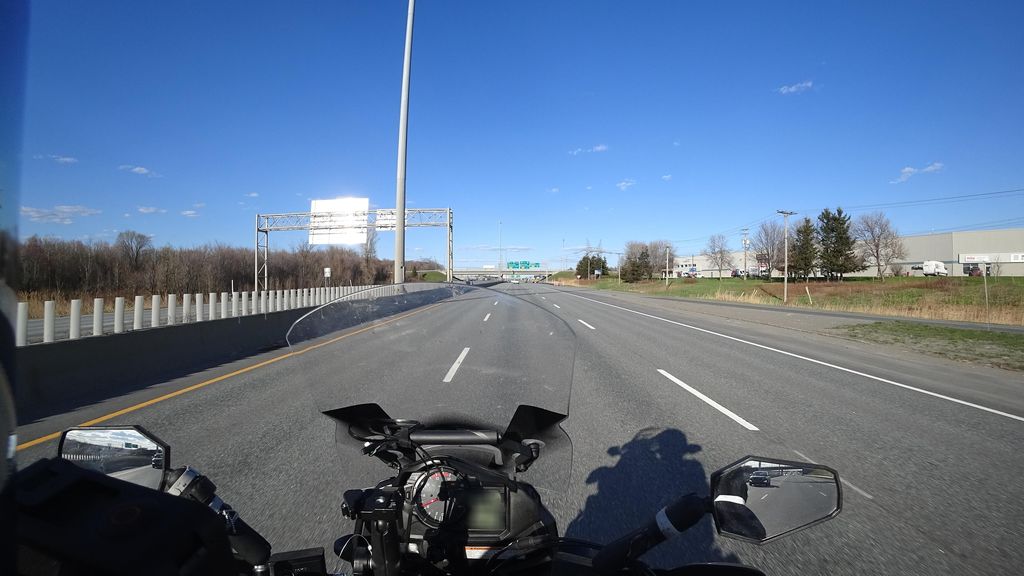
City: quebec_city